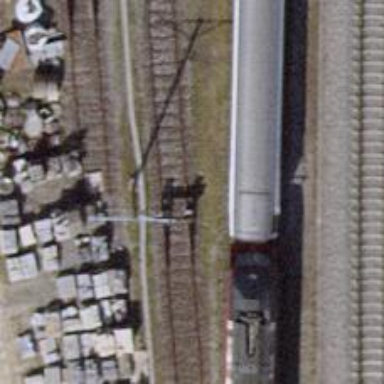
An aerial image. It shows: Railway buffer stop.